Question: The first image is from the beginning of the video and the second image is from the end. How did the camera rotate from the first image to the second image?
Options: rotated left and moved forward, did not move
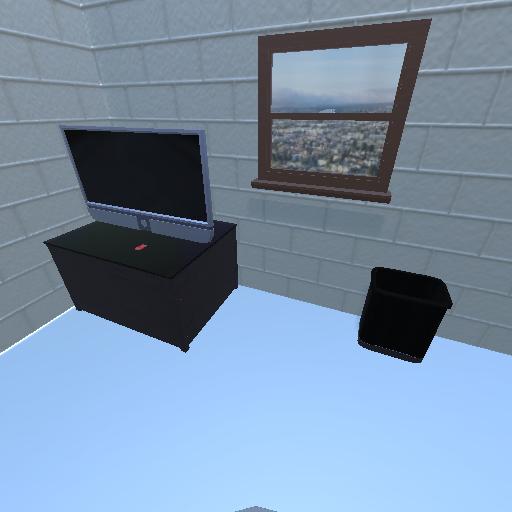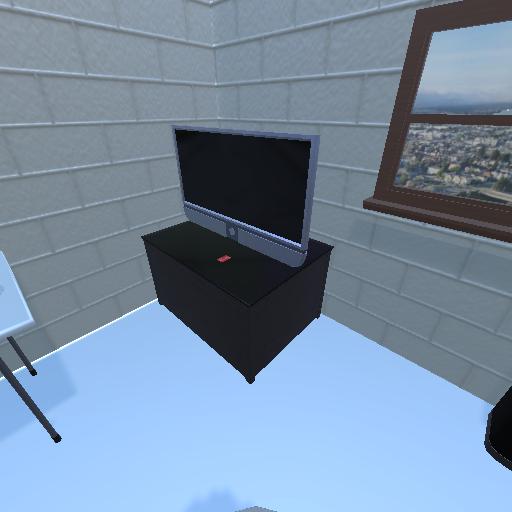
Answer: rotated left and moved forward